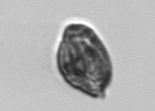
Label: Katodinium_or_Torodinium